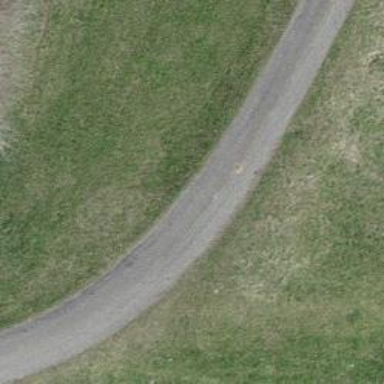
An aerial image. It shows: Track with grade 1 quality.